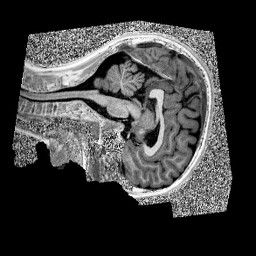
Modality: UNIT1
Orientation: sagittal
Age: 10
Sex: male
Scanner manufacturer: siemens
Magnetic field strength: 3 T
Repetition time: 4 s
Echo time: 0.00299 s